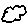
Label: cloud